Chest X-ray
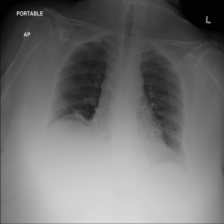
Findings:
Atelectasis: positive
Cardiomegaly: negative
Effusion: negative
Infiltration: negative
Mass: negative
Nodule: negative
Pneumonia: negative
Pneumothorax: negative
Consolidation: negative
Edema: negative
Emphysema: negative
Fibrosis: negative
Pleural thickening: negative
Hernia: negative